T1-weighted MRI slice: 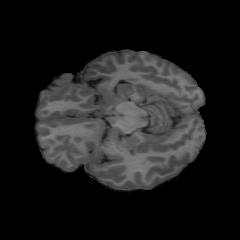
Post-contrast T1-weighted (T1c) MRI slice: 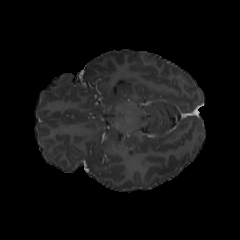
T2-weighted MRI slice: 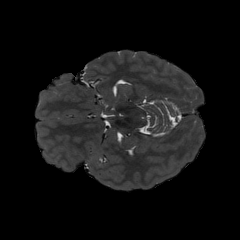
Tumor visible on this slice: no